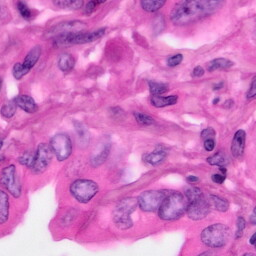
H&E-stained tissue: Pancreatic